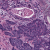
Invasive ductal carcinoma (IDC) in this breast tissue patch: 1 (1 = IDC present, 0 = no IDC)